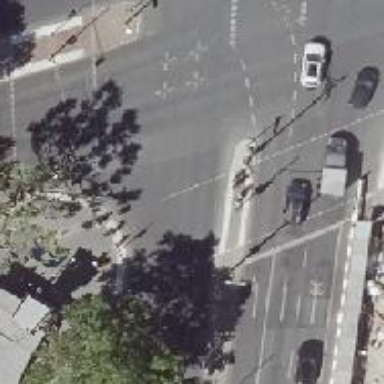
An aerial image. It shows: Road crossing with traffic signals.